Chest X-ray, PA view. Patient: 49 years old, sex M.
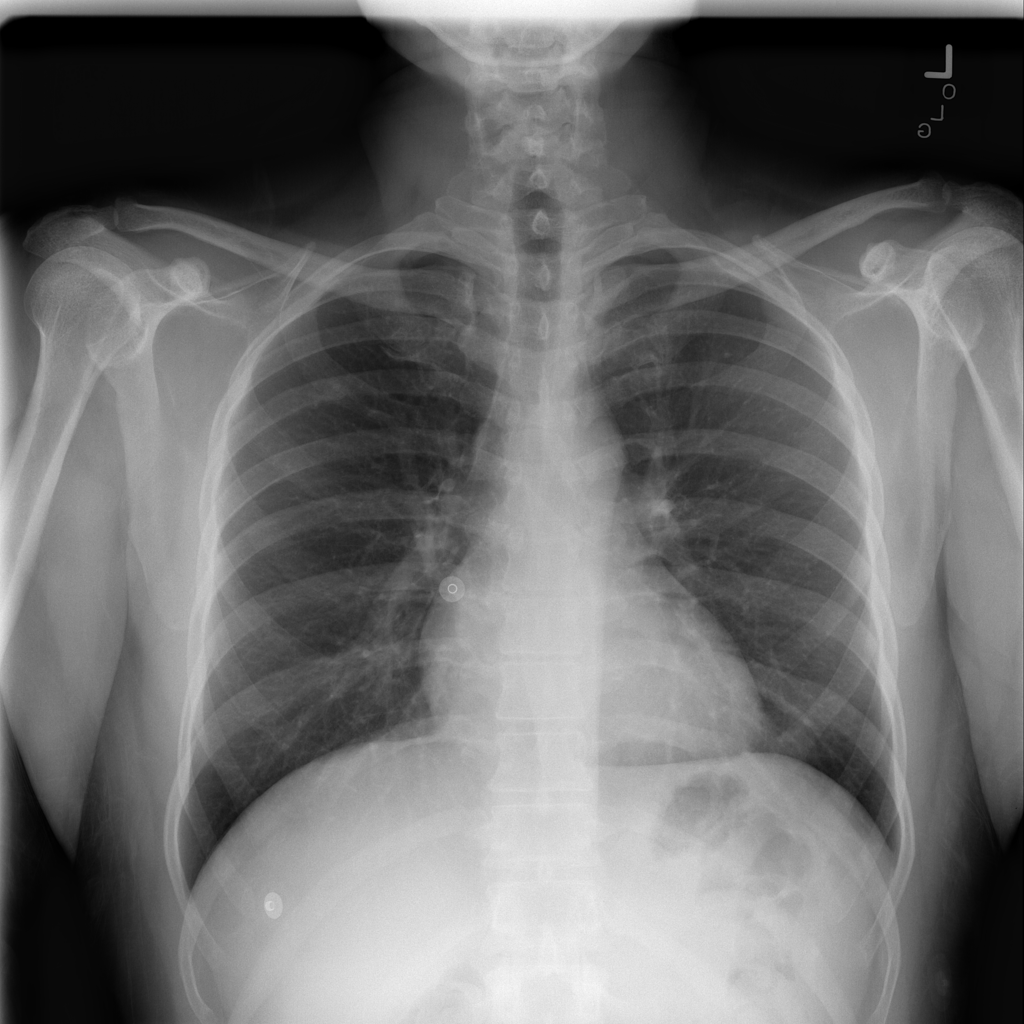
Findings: No Finding